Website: walmart
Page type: customer-info-address
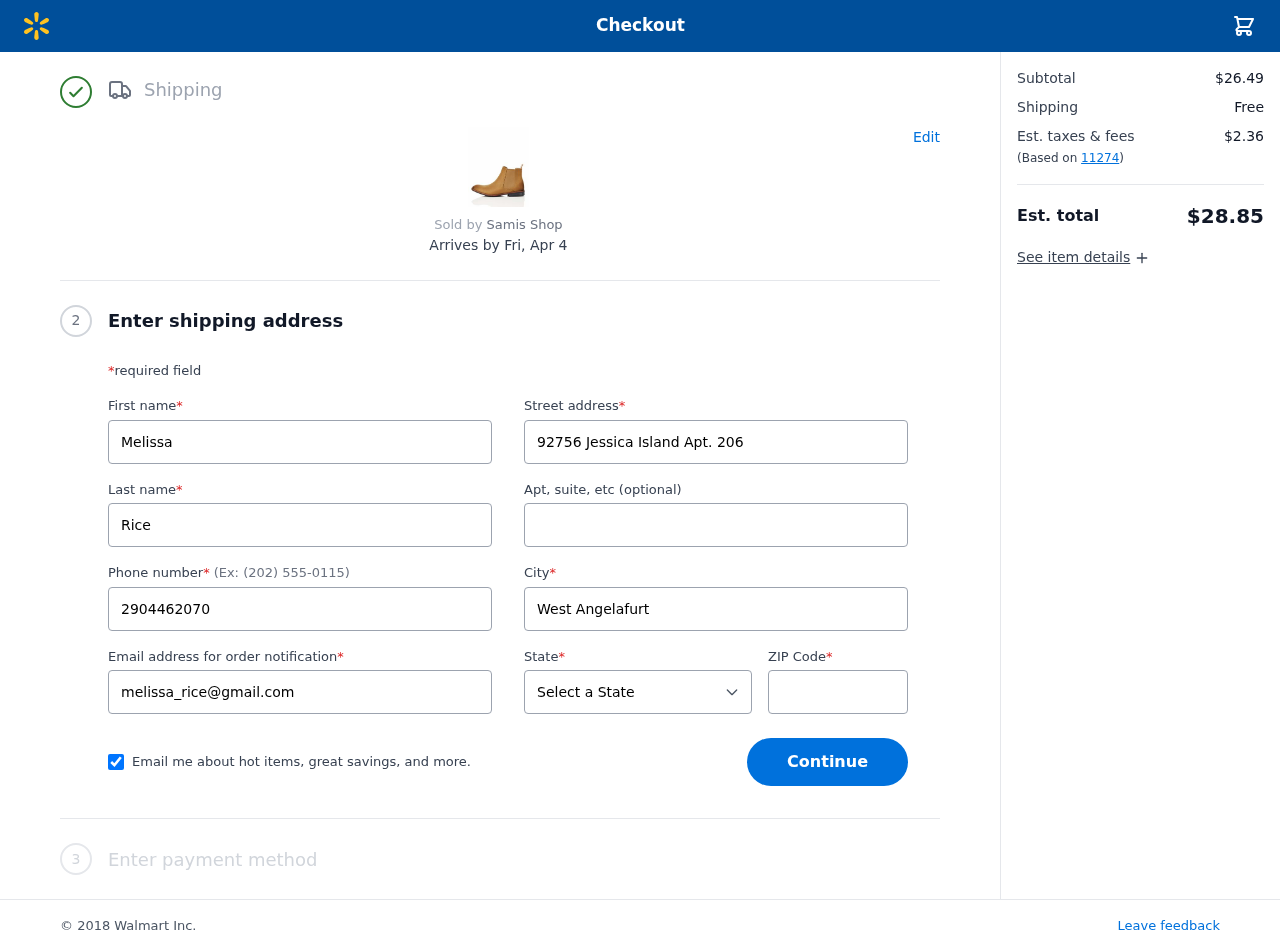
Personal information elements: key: PII_CITY
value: West Angelafurt
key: PII_EMAIL
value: melissa_rice@gmail.com
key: PII_FIRSTNAME
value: Melissa
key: PII_LASTNAME
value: Rice
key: PII_PHONE
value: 2904462070
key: PII_POSTCODE
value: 11274
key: PII_STATE
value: Iowa
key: PII_STREET
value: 92756 Jessica Island Apt. 206
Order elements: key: ORDER_DELIVERY_DATE
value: Fri, Apr 4
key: ORDER_SUBTOTAL
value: $26.49
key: ORDER_SHIPPING_COST
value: Free
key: ORDER_TAX
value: $2.36
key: ORDER_TOTAL
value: $28.85